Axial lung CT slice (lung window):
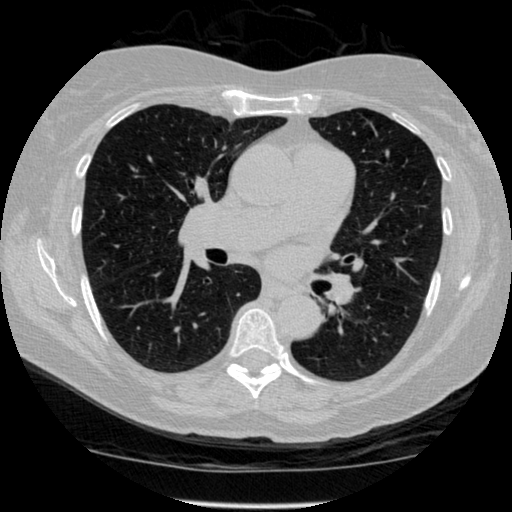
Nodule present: no